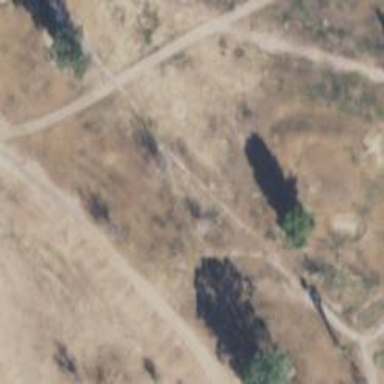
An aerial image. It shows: Golf cartpath that is also road path.